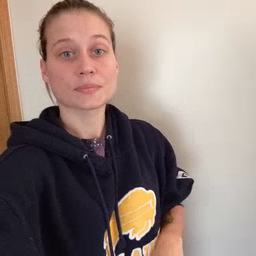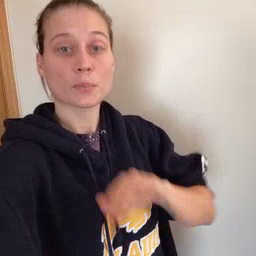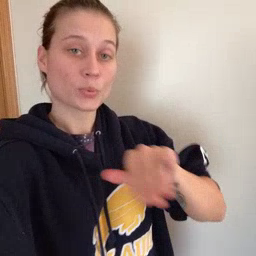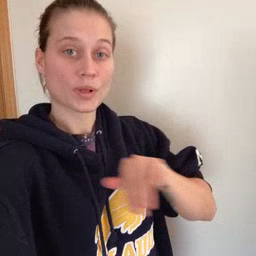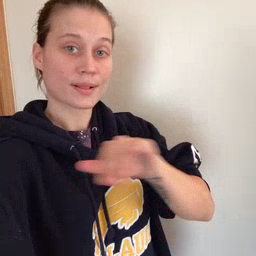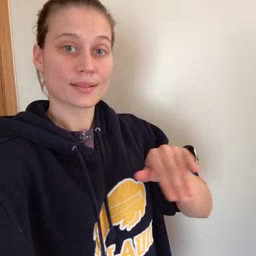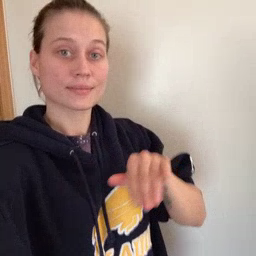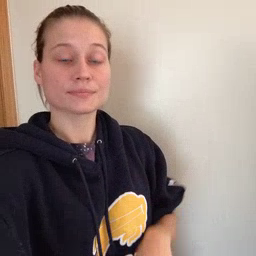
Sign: pool